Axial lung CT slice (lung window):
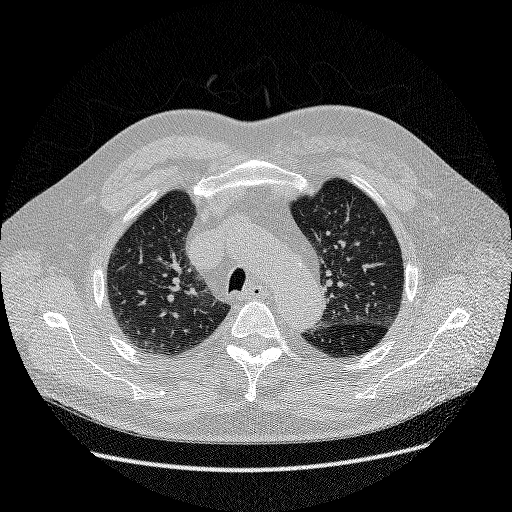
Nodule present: no